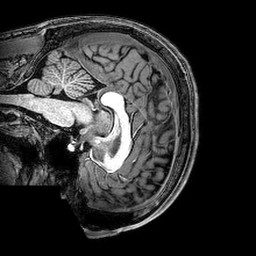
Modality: T1w
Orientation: sagittal
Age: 19
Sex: male
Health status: healthy
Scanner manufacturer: philips
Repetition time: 0.008206 s
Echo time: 0.00376 s